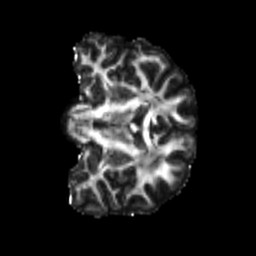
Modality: FA
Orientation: coronal
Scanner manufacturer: siemens
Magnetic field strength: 3 T
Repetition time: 4 s
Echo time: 0.0594 s